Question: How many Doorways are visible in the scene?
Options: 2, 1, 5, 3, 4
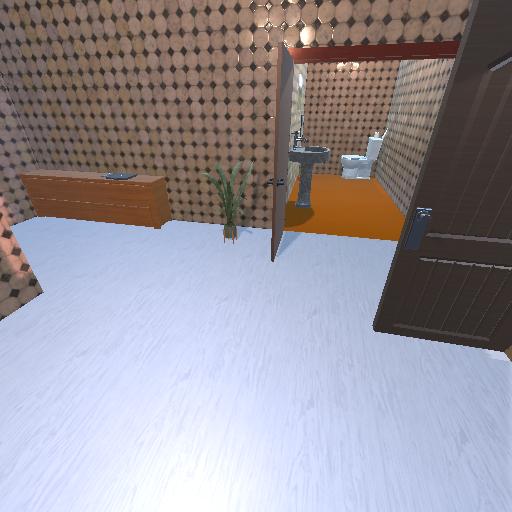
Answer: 2